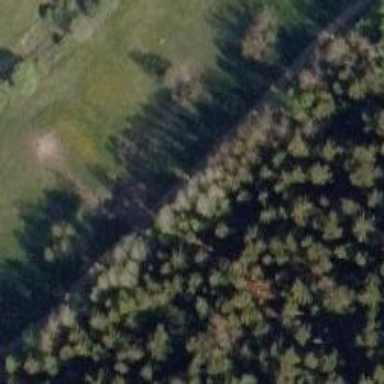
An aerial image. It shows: Disc golf tee area.